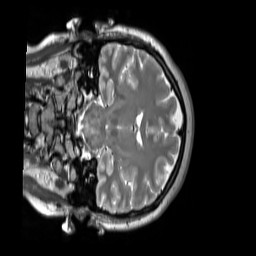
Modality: T2w
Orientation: coronal
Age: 26
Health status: ill
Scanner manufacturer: siemens
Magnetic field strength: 3 T
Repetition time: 2.8 s
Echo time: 0.326 s